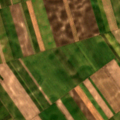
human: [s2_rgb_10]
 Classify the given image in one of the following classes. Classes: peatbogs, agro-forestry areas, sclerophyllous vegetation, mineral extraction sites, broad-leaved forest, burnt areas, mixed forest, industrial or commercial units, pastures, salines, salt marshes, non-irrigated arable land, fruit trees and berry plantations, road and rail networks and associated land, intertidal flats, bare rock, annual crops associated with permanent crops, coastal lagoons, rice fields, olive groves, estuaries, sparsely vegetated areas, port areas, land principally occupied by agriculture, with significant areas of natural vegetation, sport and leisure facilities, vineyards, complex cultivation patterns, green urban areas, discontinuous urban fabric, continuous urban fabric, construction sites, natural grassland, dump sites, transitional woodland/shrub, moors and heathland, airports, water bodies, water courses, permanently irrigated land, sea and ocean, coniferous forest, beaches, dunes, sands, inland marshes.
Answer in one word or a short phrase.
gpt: non-irrigated arable land